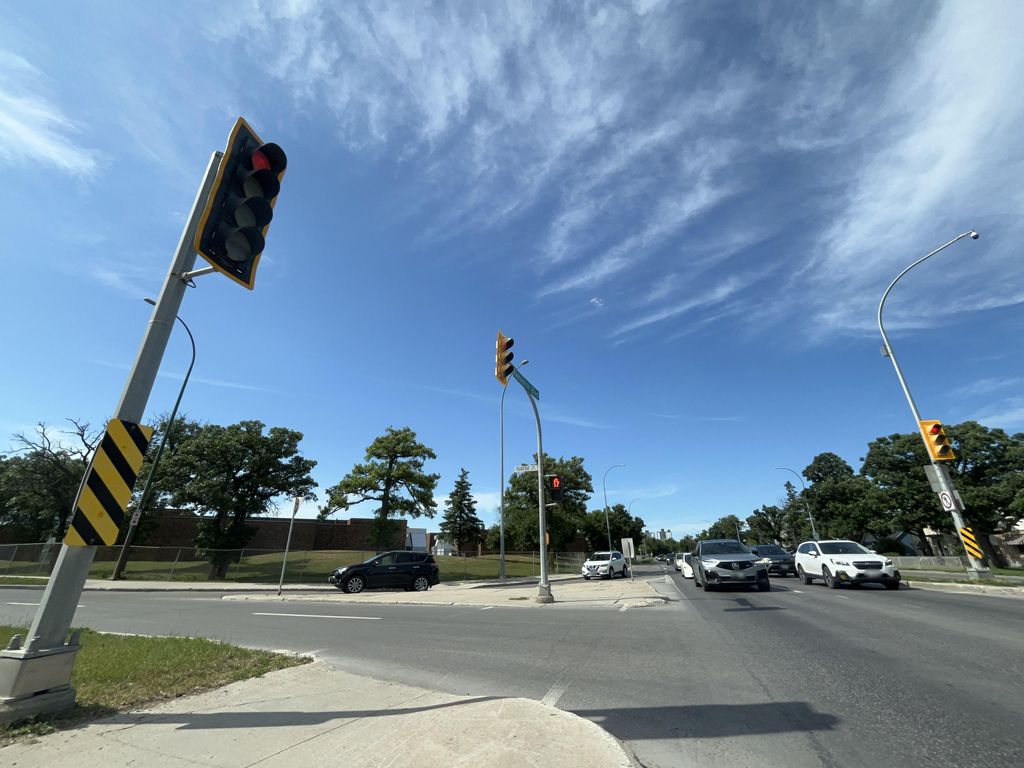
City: winnipeg